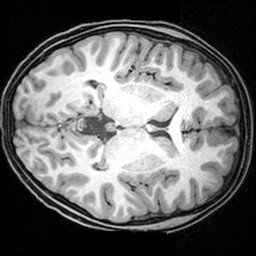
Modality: T1w
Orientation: axial
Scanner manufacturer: siemens
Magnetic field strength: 3 T
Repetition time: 1.9 s
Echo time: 0.00397 s